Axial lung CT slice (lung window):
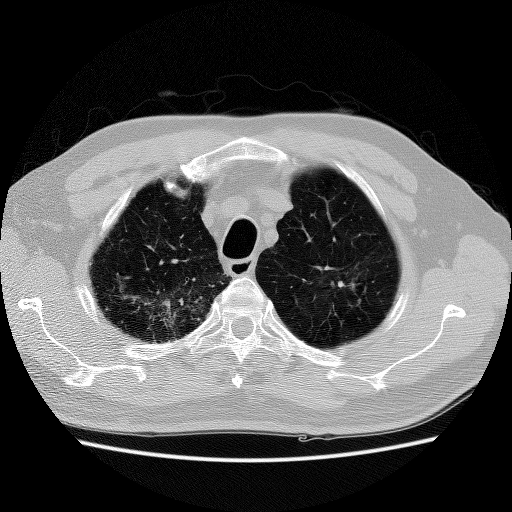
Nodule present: yes
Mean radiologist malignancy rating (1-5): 2.5